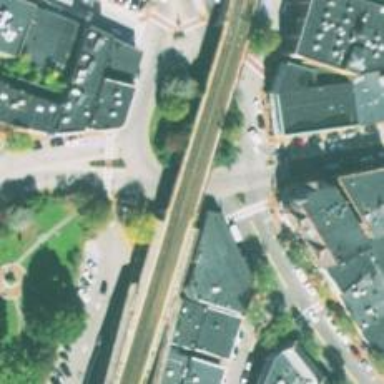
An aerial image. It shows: Secondary road with asphalt surface leading to roundabout junction.